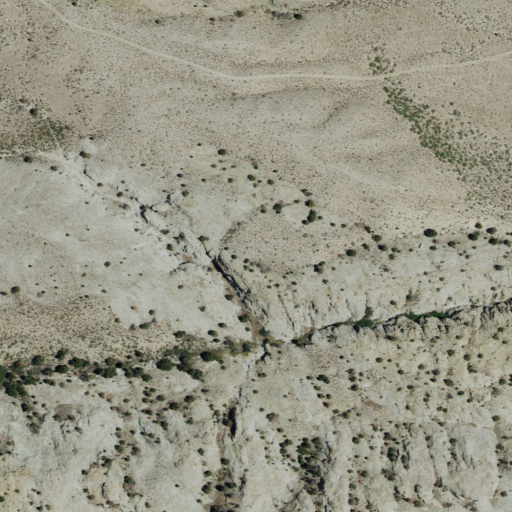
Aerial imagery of valley in Utah named Dell Canyon containing only shrub